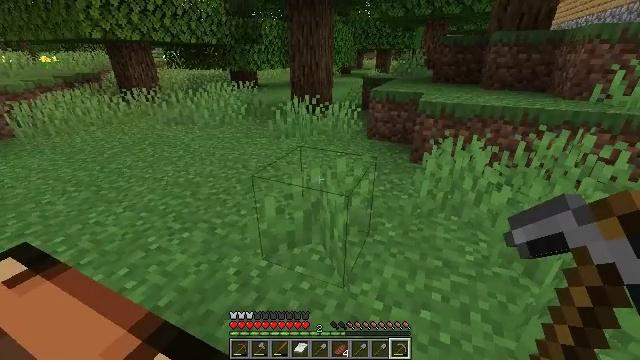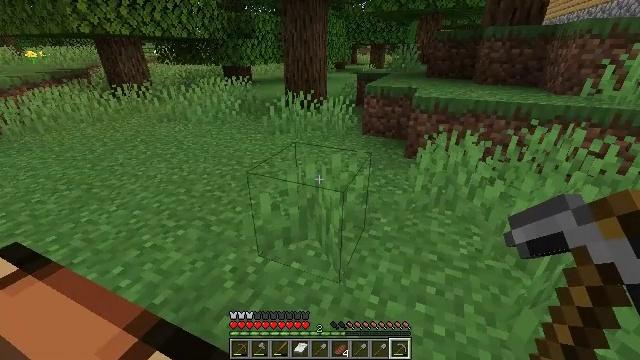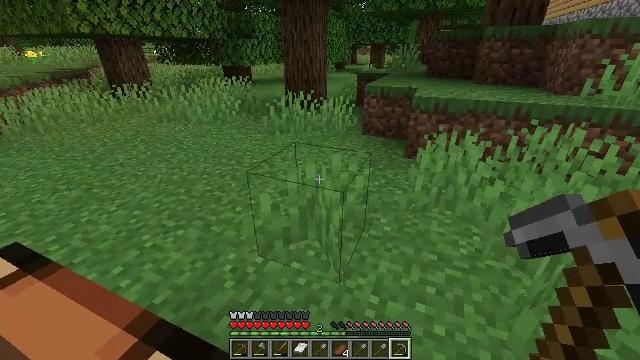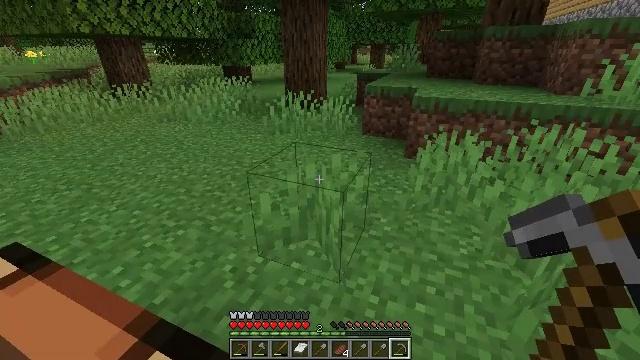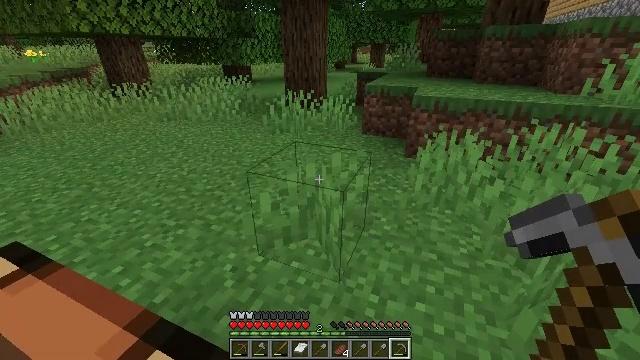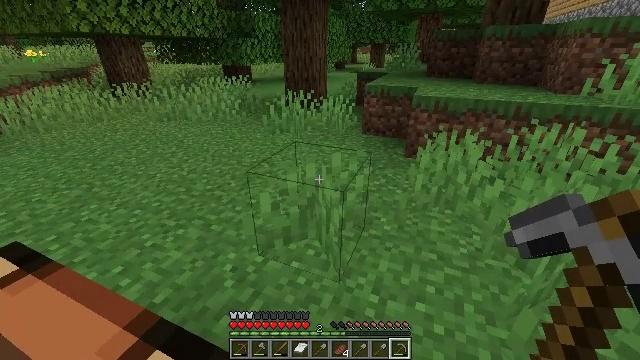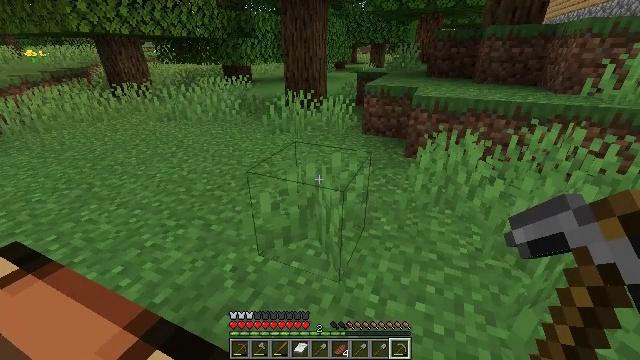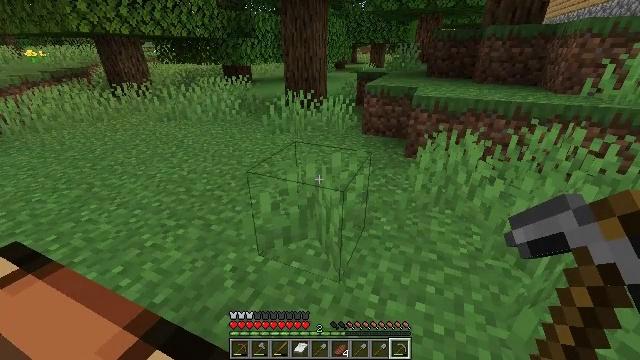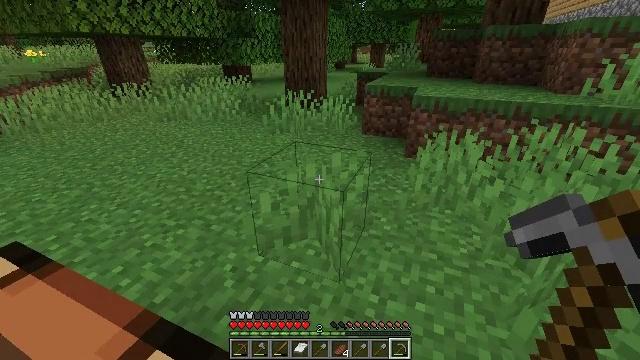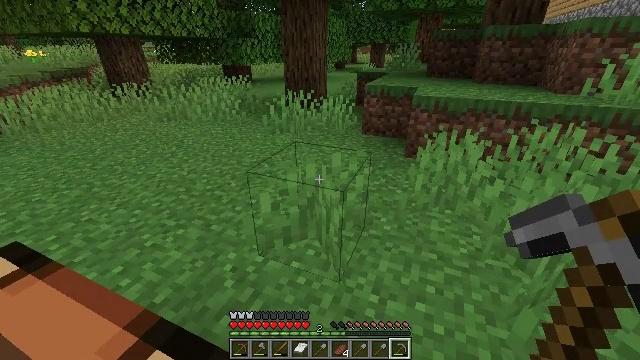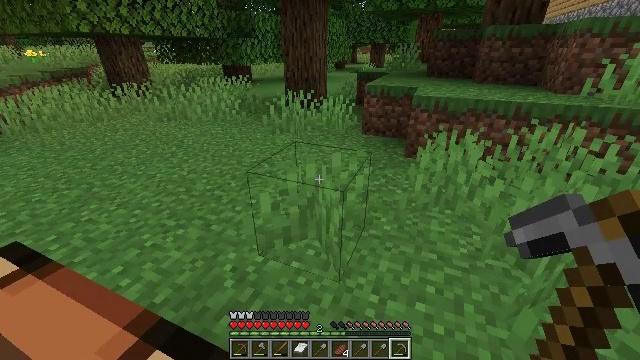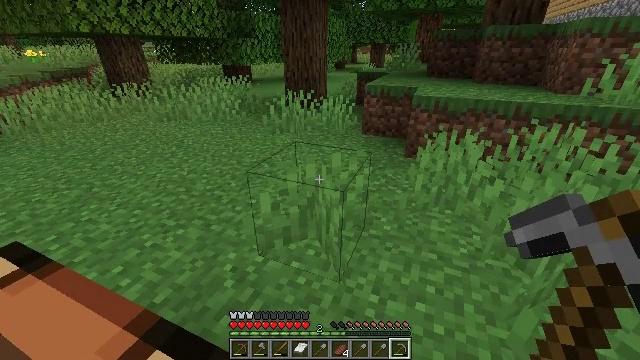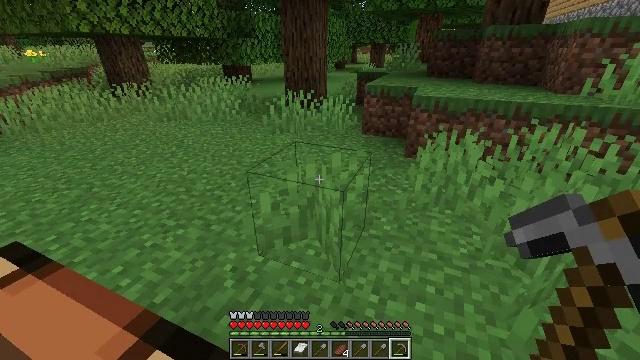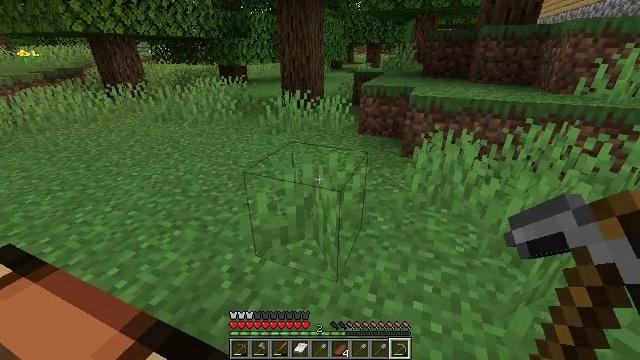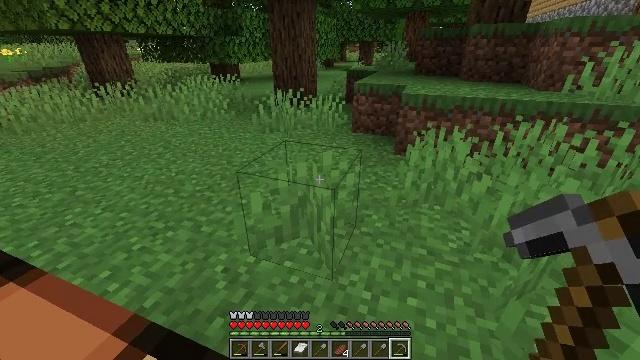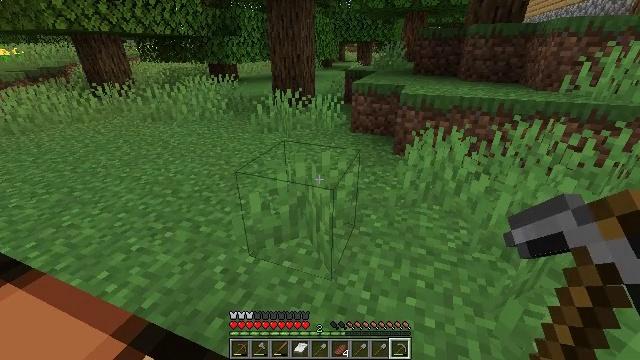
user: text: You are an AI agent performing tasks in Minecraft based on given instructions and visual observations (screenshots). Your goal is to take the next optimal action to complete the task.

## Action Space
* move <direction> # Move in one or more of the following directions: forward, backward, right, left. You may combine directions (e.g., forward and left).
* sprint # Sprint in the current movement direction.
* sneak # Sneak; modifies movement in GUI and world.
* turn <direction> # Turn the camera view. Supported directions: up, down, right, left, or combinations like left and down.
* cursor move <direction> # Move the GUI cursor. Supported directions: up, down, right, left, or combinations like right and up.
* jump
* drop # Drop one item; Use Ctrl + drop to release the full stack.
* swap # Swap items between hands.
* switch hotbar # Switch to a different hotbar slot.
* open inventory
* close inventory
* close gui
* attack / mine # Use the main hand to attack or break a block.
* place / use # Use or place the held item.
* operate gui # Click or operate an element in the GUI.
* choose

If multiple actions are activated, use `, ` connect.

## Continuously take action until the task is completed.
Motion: motion action
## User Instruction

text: Collect the grass from the surface.
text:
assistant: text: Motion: turn right
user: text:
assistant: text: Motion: no_op
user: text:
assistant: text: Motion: no_op
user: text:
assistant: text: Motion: no_op
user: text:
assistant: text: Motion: no_op
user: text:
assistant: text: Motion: no_op
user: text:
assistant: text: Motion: no_op
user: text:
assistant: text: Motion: no_op
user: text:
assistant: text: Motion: no_op
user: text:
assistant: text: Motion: no_op
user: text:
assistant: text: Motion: no_op
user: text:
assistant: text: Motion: no_op
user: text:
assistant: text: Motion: no_op
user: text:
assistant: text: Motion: turn right
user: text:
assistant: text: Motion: no_op
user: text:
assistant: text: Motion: no_op
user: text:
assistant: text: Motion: no_op
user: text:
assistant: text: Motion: no_op
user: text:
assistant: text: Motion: no_op
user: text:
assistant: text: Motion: no_op
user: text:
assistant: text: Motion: no_op
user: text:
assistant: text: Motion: no_op
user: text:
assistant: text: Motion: no_op
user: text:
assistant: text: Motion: no_op
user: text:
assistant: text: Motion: no_op
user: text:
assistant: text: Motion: no_op
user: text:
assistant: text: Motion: no_op
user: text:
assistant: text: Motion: no_op
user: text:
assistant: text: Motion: no_op
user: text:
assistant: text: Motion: no_op